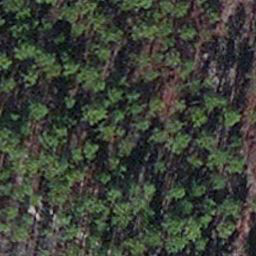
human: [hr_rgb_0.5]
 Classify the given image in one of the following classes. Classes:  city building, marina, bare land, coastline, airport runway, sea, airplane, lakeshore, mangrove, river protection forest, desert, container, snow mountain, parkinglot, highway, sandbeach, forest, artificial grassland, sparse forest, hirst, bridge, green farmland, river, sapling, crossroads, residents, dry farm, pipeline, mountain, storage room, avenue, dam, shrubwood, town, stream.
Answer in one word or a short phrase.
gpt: sapling